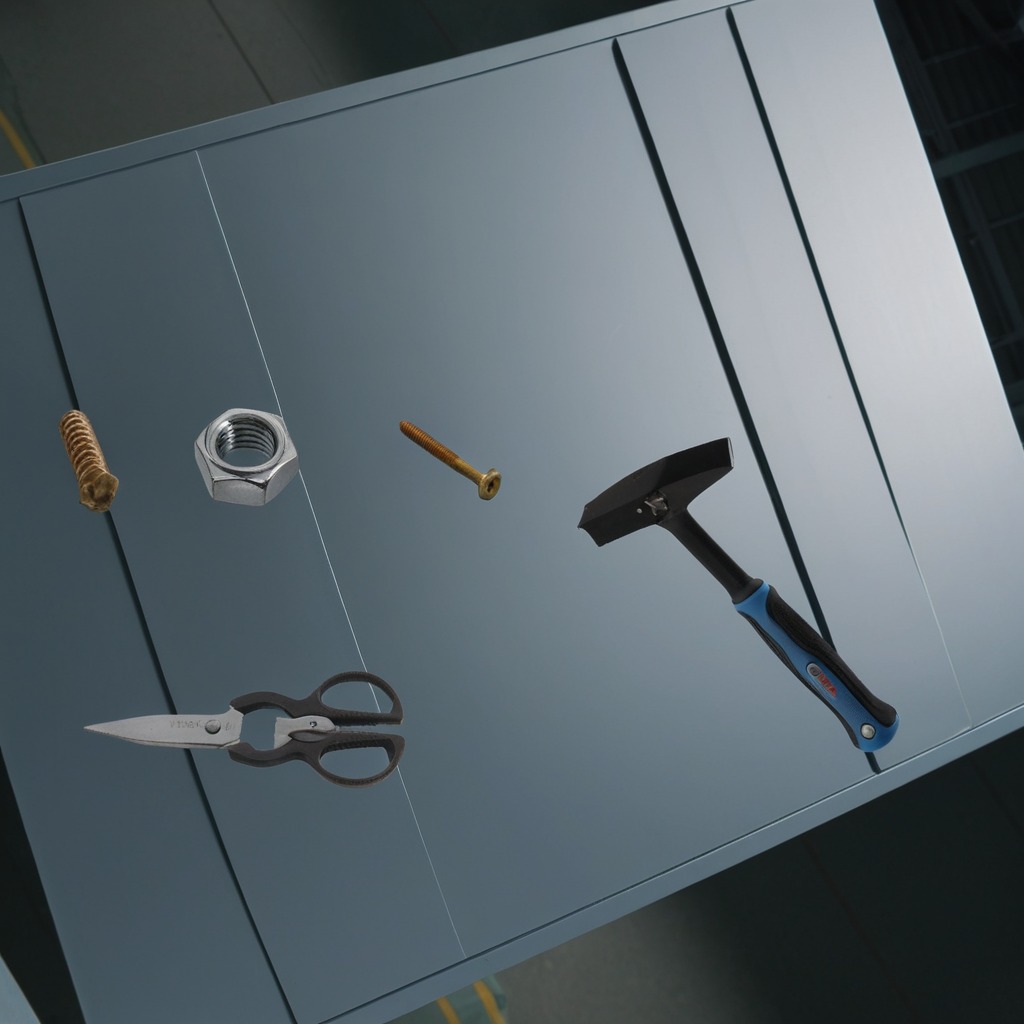
A metal machine screw, a hammer, a coiled metal spring, a metal nut, and a pair of scissors are lying on the toolbox surface.